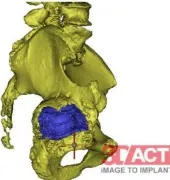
(C) The preoperative position planning of the cup and the rotational center of hip.
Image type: radiology (ct)